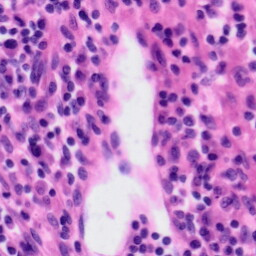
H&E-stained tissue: Tonsil